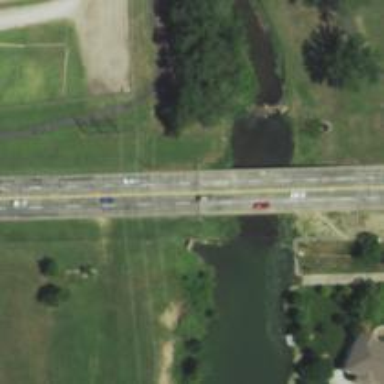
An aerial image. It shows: Tertiary road with bridge.